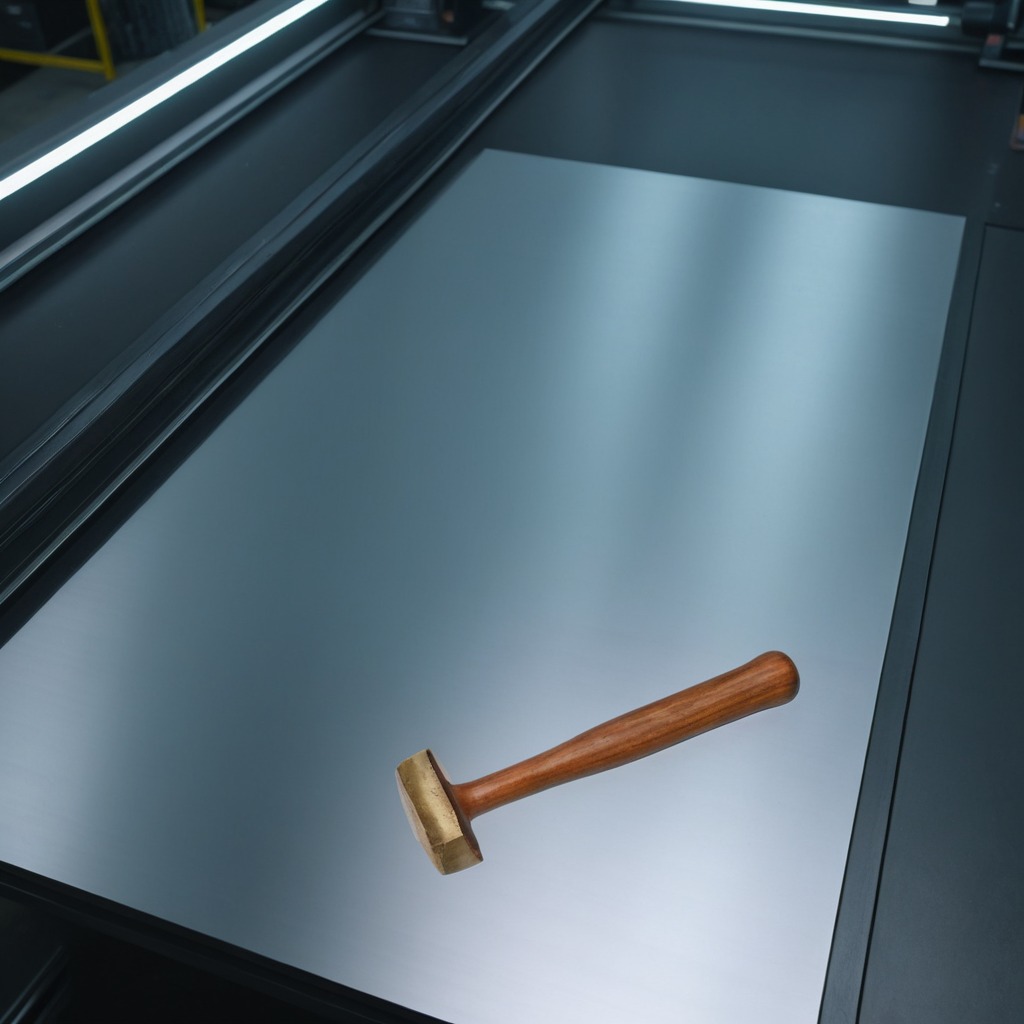
A hammer is lying on the metal table in a machine shop under fluorescent lights.